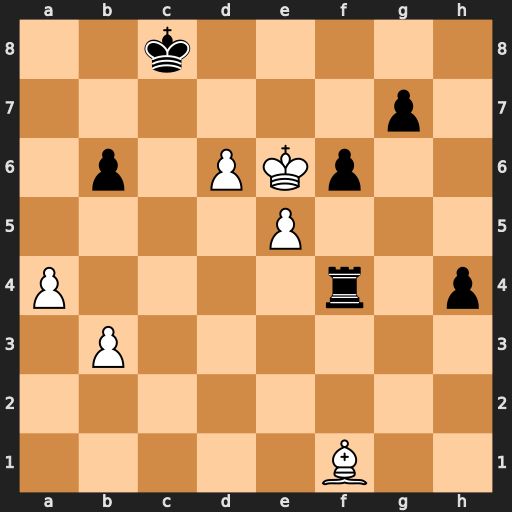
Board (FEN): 2k5/6p1/1p1PKp2/4P3/P4r1p/1P6/8/5B2
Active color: w
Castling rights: -
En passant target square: -
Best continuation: Ke7 Rxf1 d7+ Kb7 d8=Q